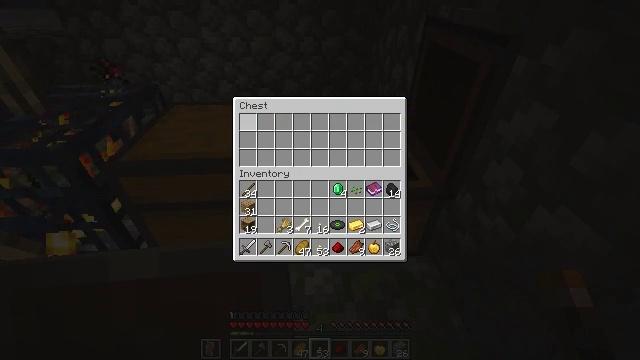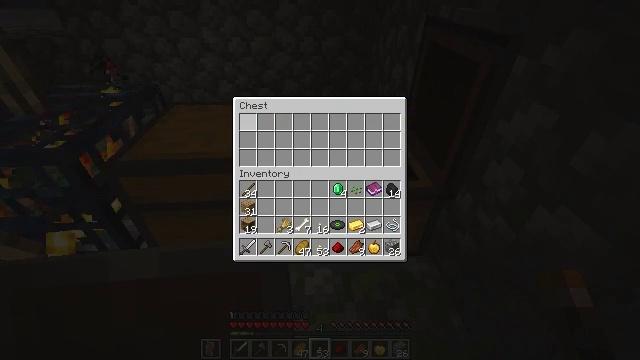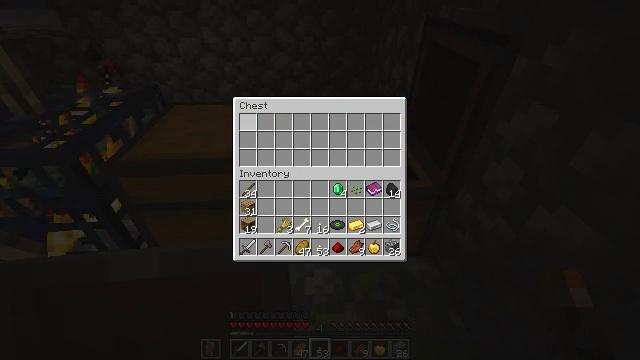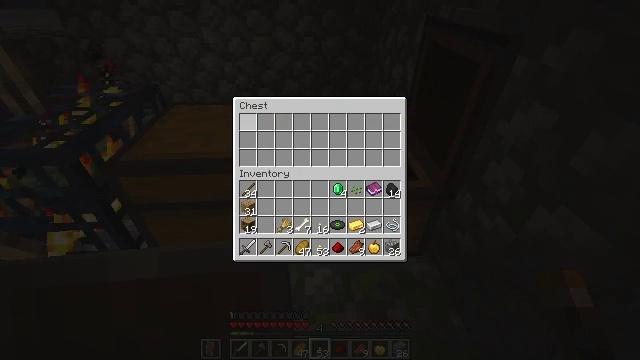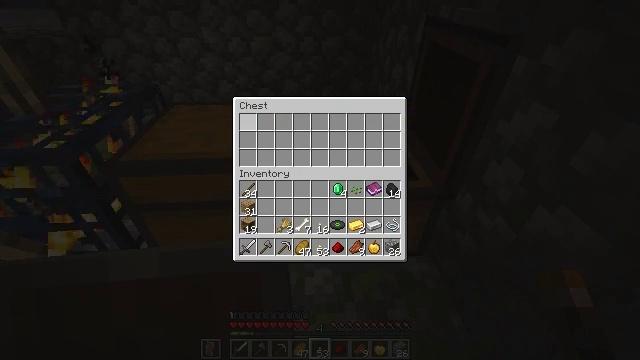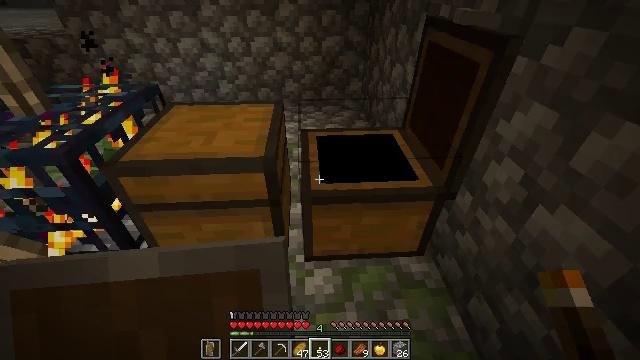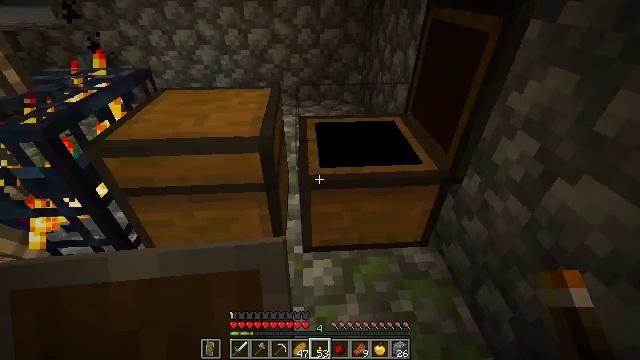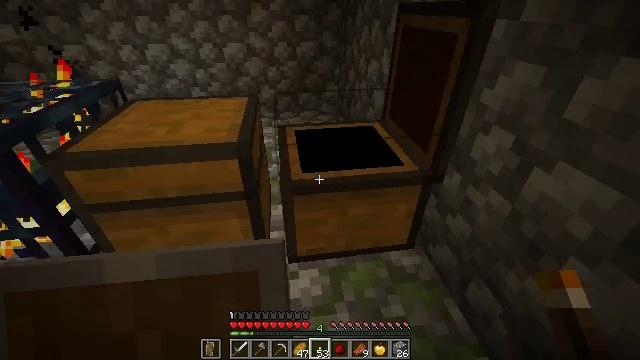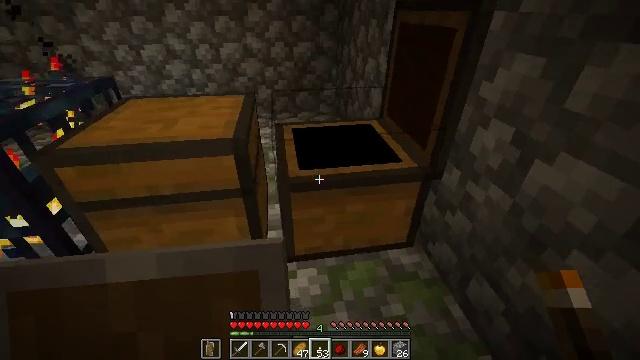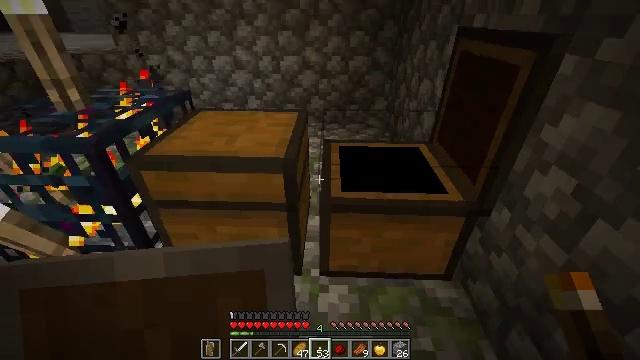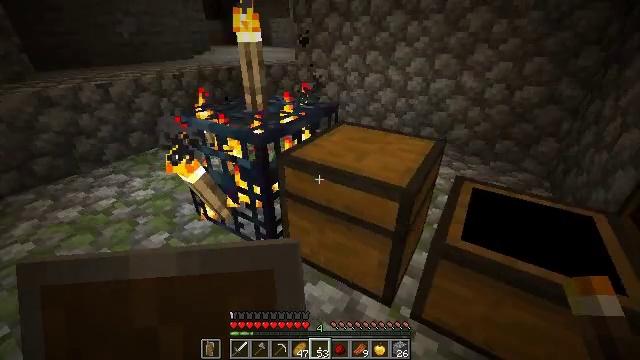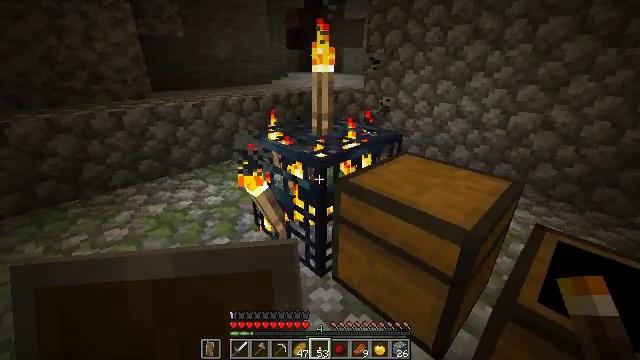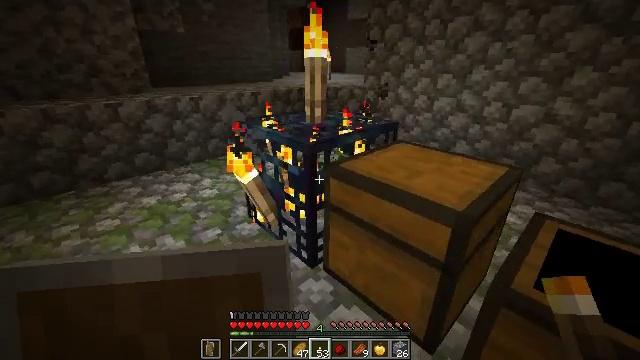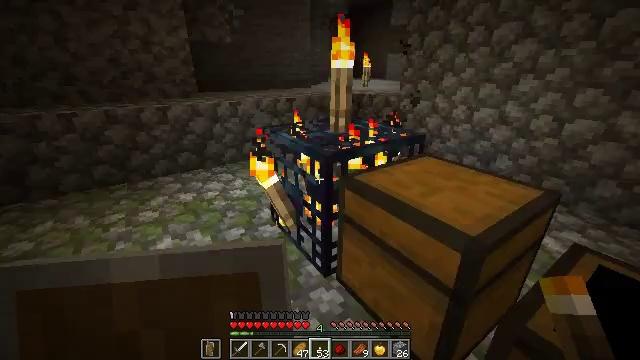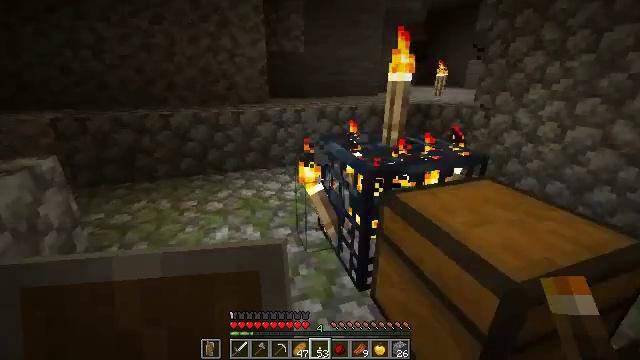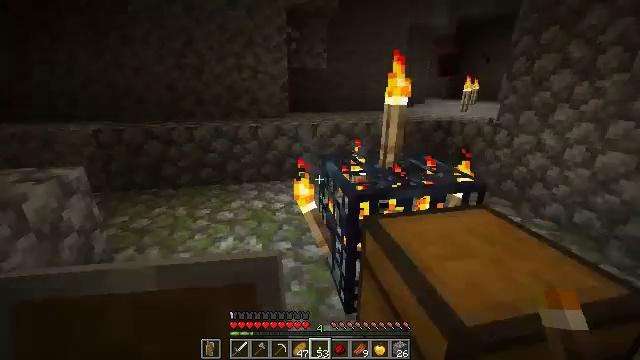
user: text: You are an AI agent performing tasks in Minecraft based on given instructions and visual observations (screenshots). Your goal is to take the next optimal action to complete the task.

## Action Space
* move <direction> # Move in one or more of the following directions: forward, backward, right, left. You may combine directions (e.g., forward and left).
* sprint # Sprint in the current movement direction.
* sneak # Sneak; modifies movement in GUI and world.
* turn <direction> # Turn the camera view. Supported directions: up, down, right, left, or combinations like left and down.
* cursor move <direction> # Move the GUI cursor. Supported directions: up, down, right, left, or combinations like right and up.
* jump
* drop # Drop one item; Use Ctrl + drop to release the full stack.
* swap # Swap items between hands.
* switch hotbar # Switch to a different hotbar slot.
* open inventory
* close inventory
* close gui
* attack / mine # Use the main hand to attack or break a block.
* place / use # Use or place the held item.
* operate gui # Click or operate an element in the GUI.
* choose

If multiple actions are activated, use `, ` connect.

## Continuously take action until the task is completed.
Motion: motion action
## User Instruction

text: Break the chest to retrieve items inside.
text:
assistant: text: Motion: sneak, operate gui
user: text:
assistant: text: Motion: sneak
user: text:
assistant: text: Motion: sneak
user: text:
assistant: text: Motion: sneak
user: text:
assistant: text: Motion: sneak, close inventory
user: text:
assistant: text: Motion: sneak, close inventory
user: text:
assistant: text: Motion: turn right and up, close inventory
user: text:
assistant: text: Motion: close inventory
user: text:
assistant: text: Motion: turn left
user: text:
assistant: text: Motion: turn left and up
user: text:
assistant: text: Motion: turn left and up
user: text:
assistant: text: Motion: move right
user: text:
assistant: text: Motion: move right, turn left
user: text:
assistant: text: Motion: move right, turn left and up
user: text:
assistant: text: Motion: move right, turn left and up
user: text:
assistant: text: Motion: move right, turn left
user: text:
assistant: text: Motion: turn left
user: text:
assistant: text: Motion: turn left
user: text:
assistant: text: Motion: no_op
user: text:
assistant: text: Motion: no_op
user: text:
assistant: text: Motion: turn right and down
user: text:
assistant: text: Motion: turn right and down
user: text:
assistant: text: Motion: turn right and down
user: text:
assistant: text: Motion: no_op
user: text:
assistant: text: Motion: no_op
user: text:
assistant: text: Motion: no_op
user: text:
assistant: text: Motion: no_op
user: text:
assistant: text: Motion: move left
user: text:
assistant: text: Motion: move left
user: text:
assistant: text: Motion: move left, turn right and down